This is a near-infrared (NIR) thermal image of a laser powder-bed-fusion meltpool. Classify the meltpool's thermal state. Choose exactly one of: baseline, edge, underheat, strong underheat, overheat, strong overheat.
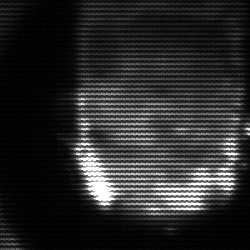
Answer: baseline